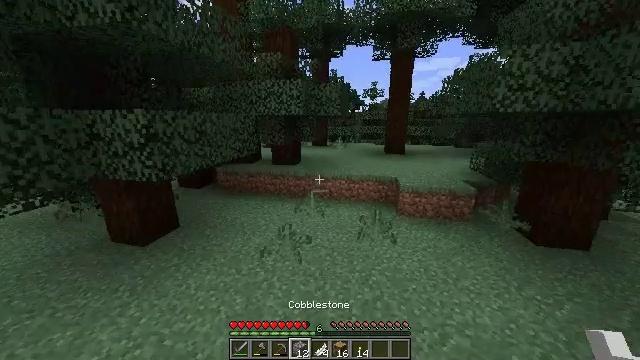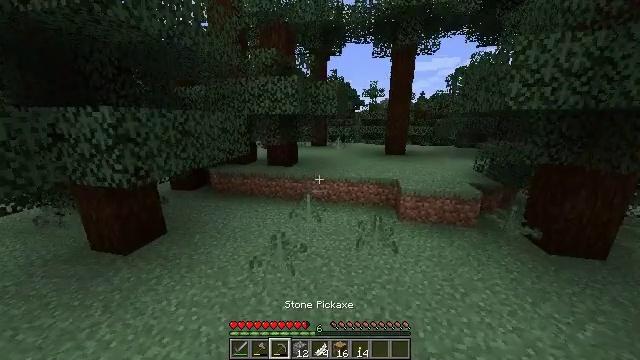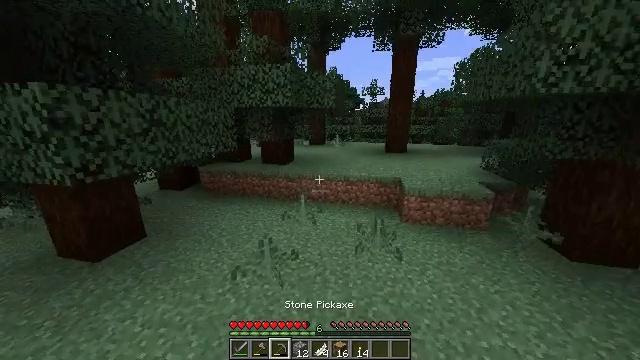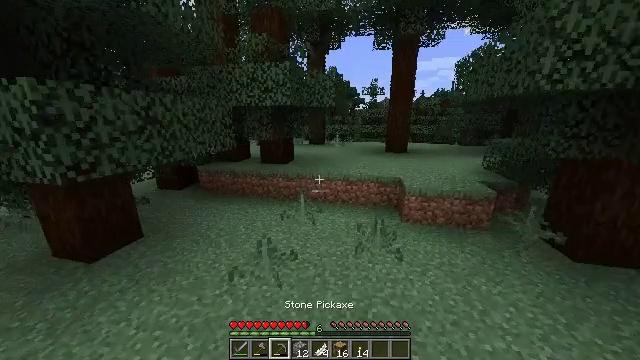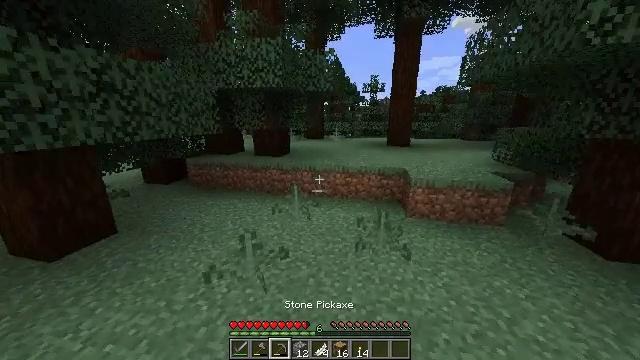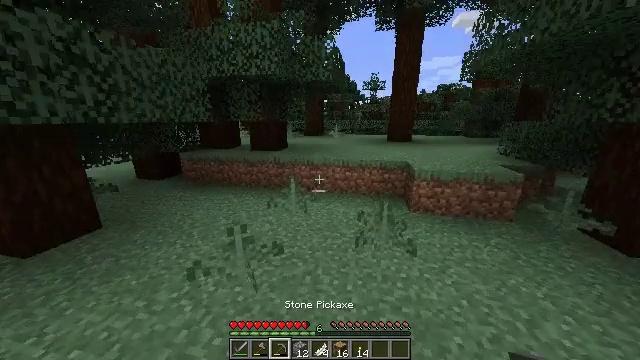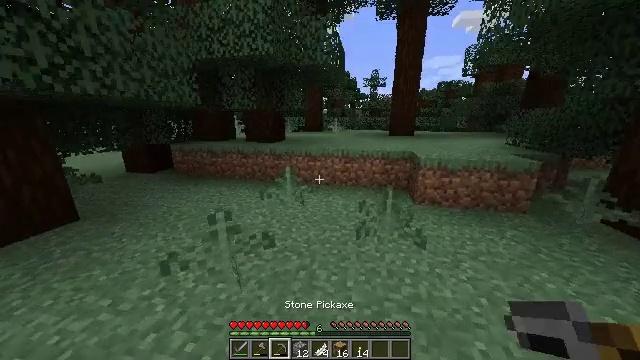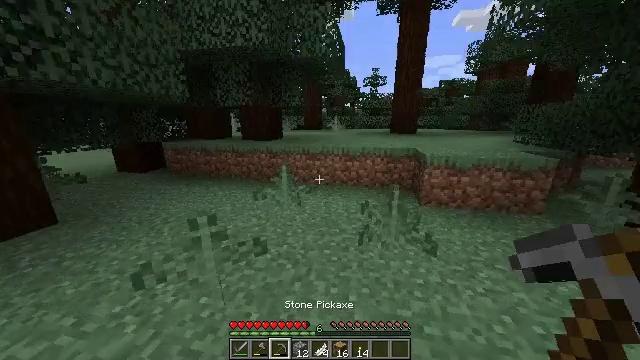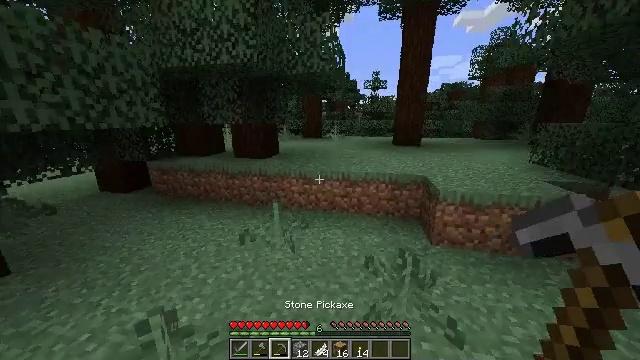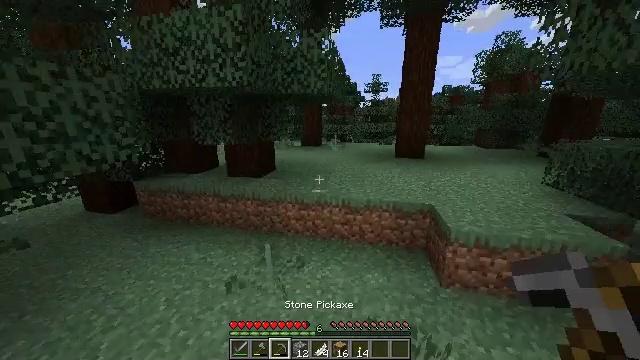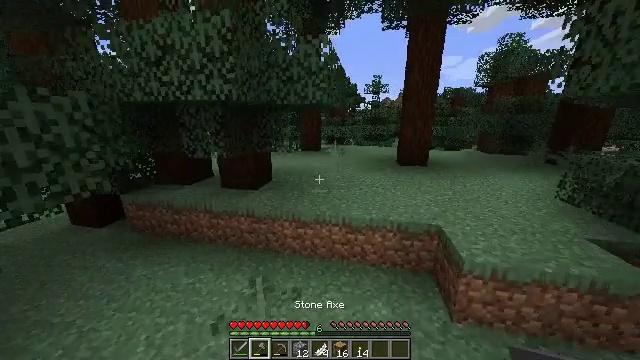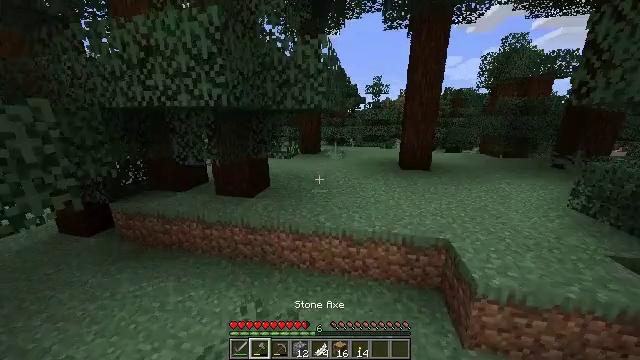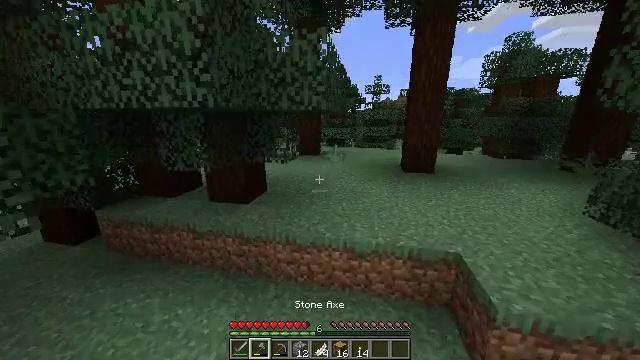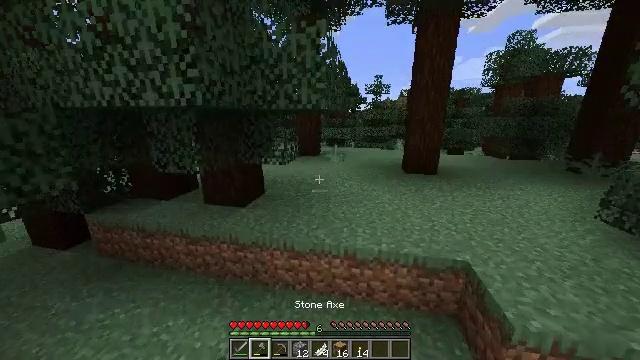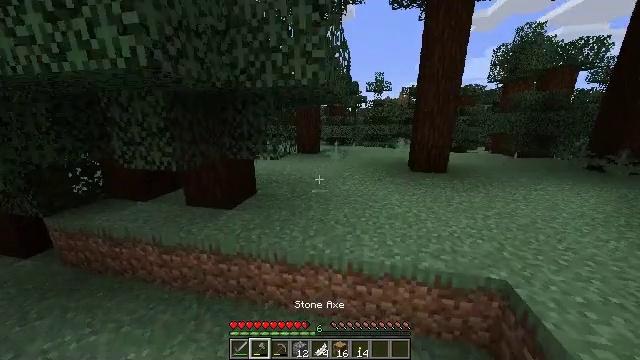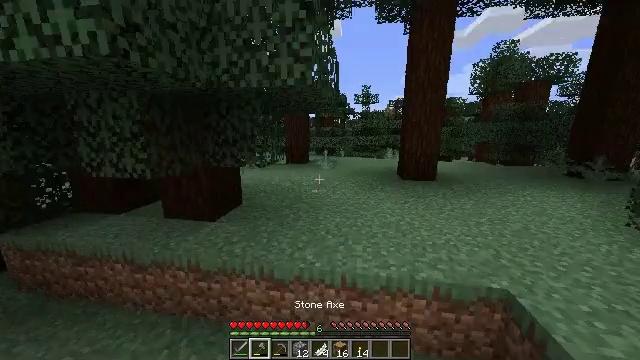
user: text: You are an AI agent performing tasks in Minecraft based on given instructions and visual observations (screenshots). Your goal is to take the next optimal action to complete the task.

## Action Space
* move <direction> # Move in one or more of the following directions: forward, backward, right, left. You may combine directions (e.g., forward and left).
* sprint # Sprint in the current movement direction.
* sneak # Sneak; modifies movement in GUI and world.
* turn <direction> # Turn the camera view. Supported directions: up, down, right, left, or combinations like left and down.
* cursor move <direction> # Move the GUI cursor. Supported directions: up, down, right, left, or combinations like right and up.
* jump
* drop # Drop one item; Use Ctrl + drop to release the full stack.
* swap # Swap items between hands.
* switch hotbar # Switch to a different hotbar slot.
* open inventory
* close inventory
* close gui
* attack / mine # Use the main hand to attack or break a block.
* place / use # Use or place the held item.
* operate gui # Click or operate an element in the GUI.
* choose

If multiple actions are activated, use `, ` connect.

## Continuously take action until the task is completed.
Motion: motion action
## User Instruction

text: Harvest the spruce log from a tree trunk.
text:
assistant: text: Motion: move forward, sprint, jump
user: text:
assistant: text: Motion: move forward, sprint, jump
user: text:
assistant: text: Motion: move forward, sprint, jump
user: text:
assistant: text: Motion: move forward, sprint, jump
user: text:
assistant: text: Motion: move forward, sprint, jump
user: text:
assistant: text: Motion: move forward, sprint, jump
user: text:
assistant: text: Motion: move forward, sprint, jump
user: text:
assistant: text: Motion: move forward, sprint, jump
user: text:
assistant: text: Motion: move forward, sprint, jump
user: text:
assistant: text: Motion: move forward, sprint
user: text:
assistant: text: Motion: move forward, sprint, jump
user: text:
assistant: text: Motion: move forward, sprint, jump
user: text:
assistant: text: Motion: move forward, sprint, jump
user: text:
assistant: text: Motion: move forward, sprint, jump
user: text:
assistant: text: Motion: move forward, sprint, turn right and up, jump
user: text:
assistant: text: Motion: move forward, sprint, turn right and up, jump
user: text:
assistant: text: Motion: move forward, sprint, turn right and up, jump
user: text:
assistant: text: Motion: move forward, sprint, turn right and up, jump
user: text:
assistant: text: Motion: move forward, sprint, jump
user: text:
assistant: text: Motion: move forward, sprint, jump
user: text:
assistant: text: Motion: move forward, sprint, jump
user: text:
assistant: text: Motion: move forward, sprint, jump
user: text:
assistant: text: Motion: move forward, sprint, turn right, jump
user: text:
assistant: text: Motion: move forward, sprint, jump
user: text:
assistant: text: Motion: move forward, sprint, jump
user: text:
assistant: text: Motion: move forward, sprint, jump
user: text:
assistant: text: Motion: move forward, sprint, jump
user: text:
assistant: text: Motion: move forward, sprint
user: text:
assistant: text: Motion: move forward, sprint
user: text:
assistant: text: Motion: move forward, sprint